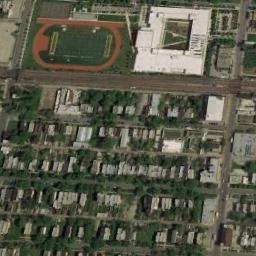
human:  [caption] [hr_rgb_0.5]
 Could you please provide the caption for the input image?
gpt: The ground track field with a gridiron is surrounded by a white building and lots of neatly arranged houses .

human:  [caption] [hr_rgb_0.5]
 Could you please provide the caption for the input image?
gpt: A track and field is built in the middle of a residential area, Surrounded by a lot of vegetation .

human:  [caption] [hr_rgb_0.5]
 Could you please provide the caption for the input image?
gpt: A rectangle is drawn in the oval track .

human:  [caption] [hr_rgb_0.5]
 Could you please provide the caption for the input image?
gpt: There are lots of buildings beside the ground track field .

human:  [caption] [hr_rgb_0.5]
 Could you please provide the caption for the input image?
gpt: There are many buildings around the ground track field with a red track .